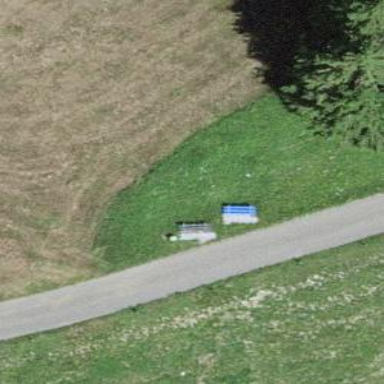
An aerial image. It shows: Bench for seating.